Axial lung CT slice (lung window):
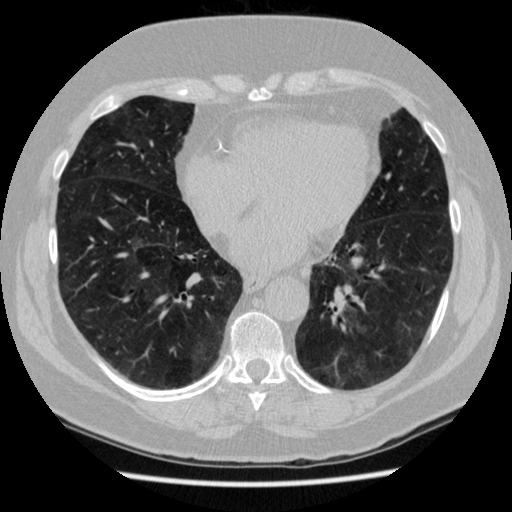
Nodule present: no